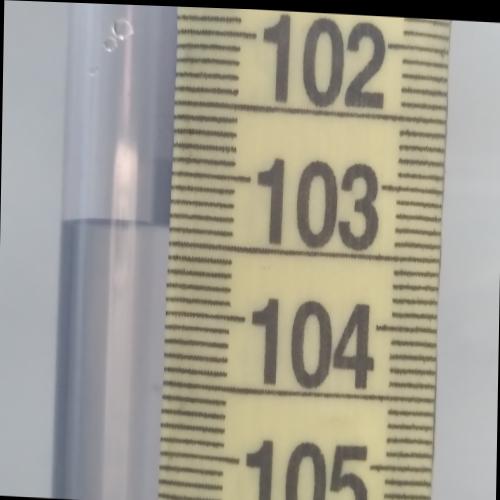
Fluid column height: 103.4 cm